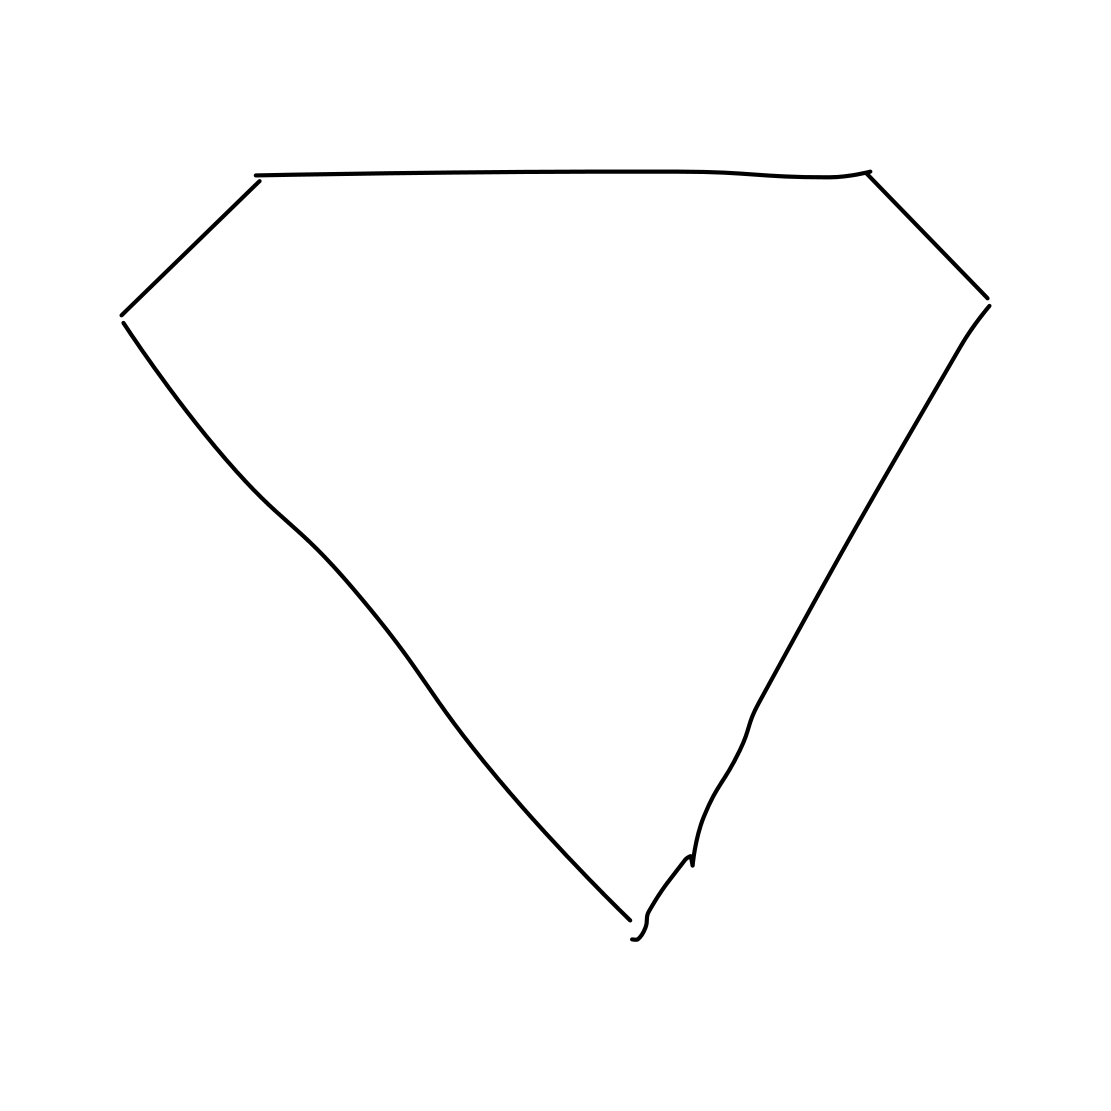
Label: diamond